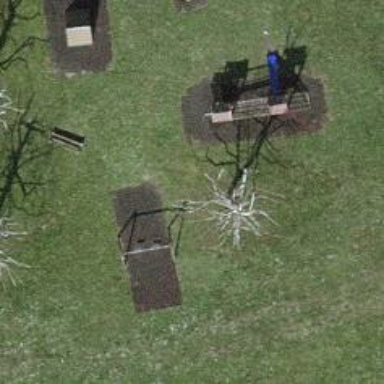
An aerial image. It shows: Deciduous broadleaved tree in park.